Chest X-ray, PA view. Patient: 56 years old, sex M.
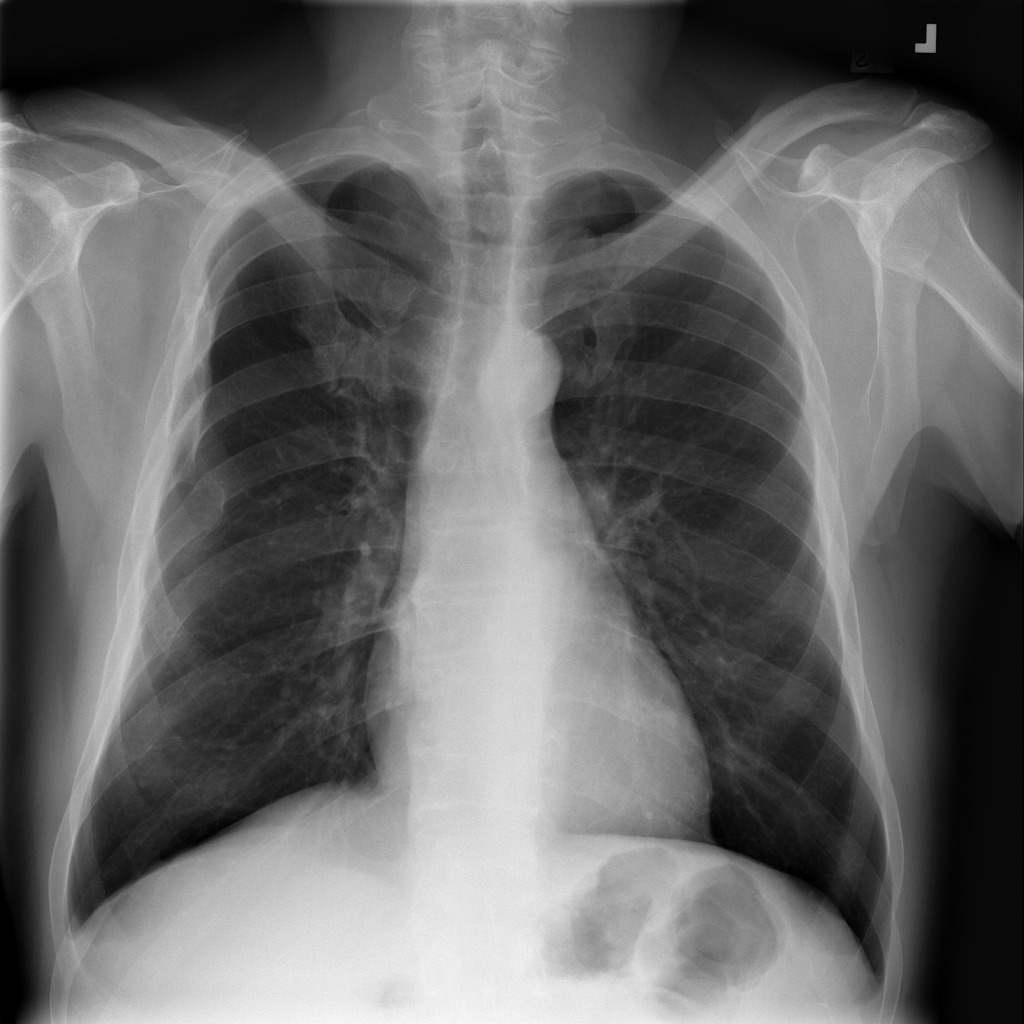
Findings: No Finding